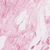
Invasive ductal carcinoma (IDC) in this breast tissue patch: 0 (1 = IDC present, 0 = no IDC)